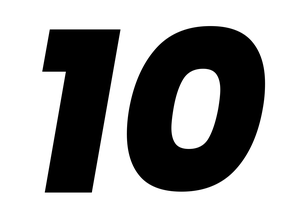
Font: Poppins-ExtraBoldItalic